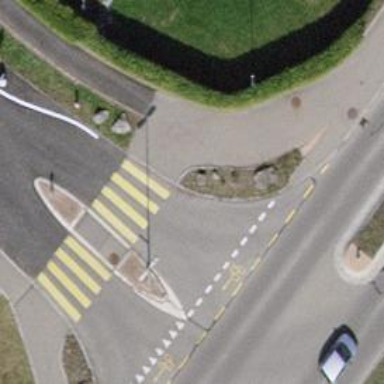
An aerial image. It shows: Asphalt sidewalk along the footway.